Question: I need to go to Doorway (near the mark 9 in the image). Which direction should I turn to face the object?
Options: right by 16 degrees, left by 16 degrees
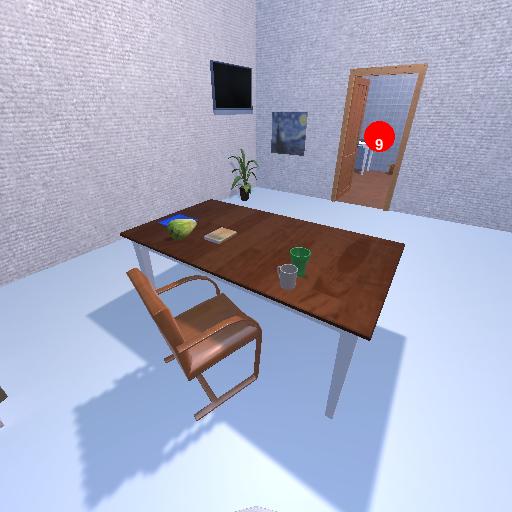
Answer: right by 16 degrees